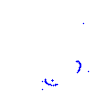
Particle: proton